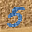
Label: 5